I will show an image sequence of human cooking. I have annotated the images with numbered circles. Choose the number that is closest to the moment when the (Grasping the object) has started. You are a five-time world champion in this game. Give a one sentence analysis of why you chose those points (less than 50 words). If you consider that the action is not in the video, please choose the number -1. Provide your answer at the end in a json file of this format: {"points": []}
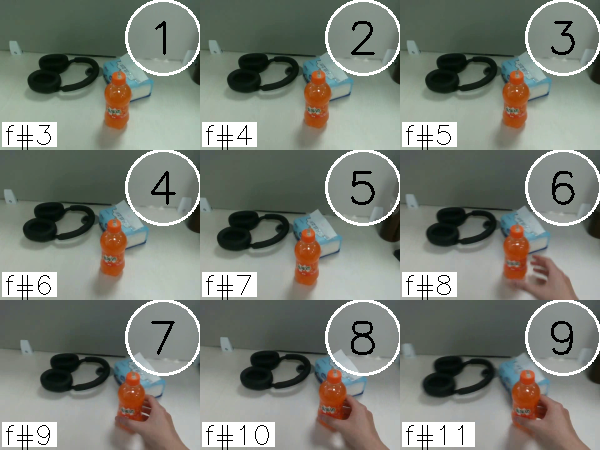
Frame 8 shows the clearest moment of hand-object contact.
{"points": [8]}